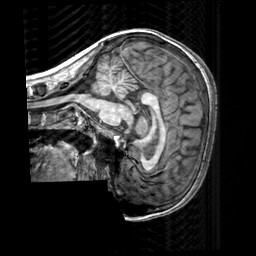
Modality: T1w
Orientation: sagittal
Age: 19
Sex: female
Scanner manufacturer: siemens
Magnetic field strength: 3 T
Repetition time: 2.3 s
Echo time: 0.00303 s